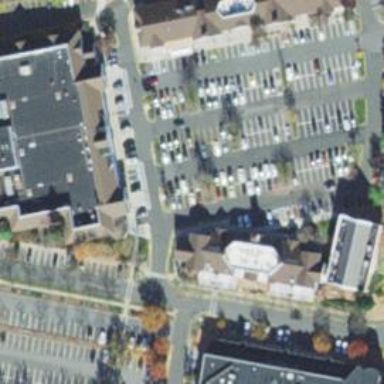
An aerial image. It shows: Parking space.